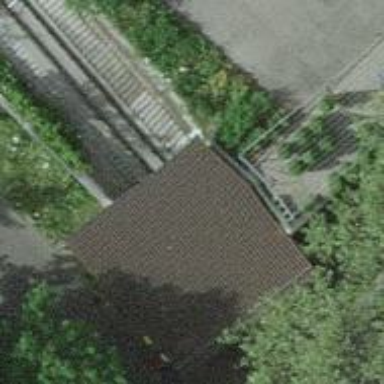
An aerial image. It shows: Public transport halt for railway stop position.